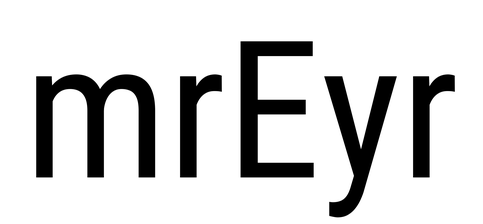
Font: Roboto_Condensed_Regular